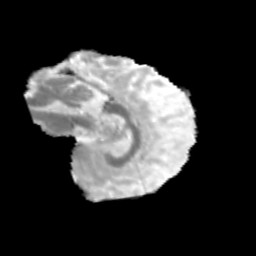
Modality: MD
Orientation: sagittal
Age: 11
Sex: male
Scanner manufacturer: siemens
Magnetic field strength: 3 T
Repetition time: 3.8 s
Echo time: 0.07 s